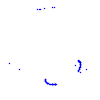
Particle: proton